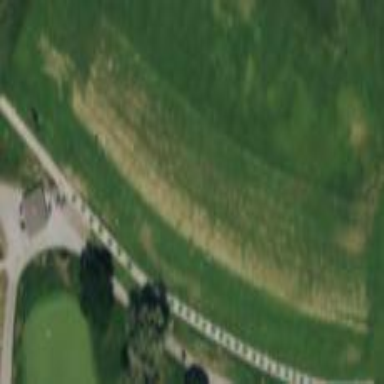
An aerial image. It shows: Grassy area designated as golf tee.